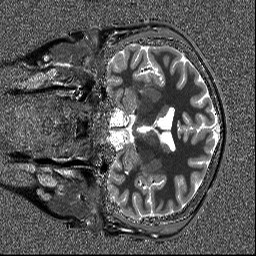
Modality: T1map
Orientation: coronal
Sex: female